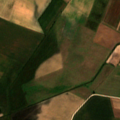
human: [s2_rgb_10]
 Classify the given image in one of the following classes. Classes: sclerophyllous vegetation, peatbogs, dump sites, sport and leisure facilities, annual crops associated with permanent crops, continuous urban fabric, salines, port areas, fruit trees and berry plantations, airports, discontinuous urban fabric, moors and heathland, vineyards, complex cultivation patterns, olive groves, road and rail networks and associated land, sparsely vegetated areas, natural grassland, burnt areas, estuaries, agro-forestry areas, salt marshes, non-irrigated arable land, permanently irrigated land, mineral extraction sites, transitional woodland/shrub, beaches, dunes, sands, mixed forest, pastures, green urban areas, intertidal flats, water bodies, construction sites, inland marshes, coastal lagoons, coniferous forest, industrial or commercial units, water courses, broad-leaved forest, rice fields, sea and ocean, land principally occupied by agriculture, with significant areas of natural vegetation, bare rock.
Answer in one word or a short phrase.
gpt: non-irrigated arable land, complex cultivation patterns